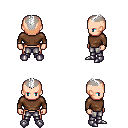
a pixel art fantasy rpg character, male body template, human, light skin, brown long-sleeve shirt, metal pants, white short mohawk hairstyle, metal boots, four views (front, back, left, right), 2x2 character sprite sheet, small pixel art, hard edges, no anti-aliasing